Interaction volume radius: 5 \u00c5
Interaction volume height: 10 \u00c5
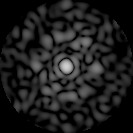
Disorder parameter: 0.8489